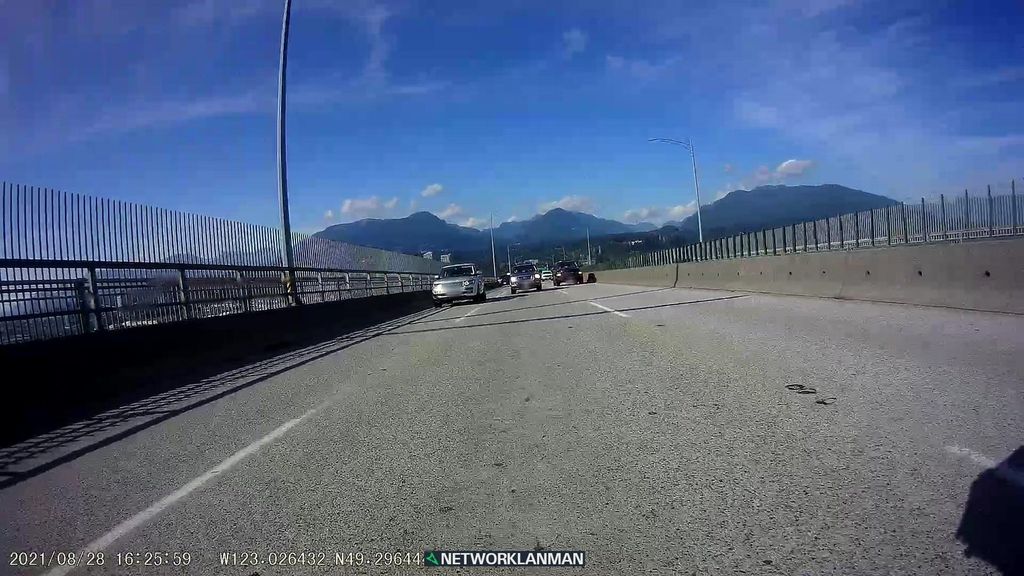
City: vancouver